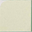
Piece: xx